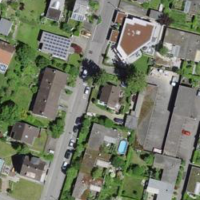
EUNIS habitat code: 54
Species observed at this site:
Zoropsis spinimana